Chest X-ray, AP view. Patient: 57 years old, sex M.
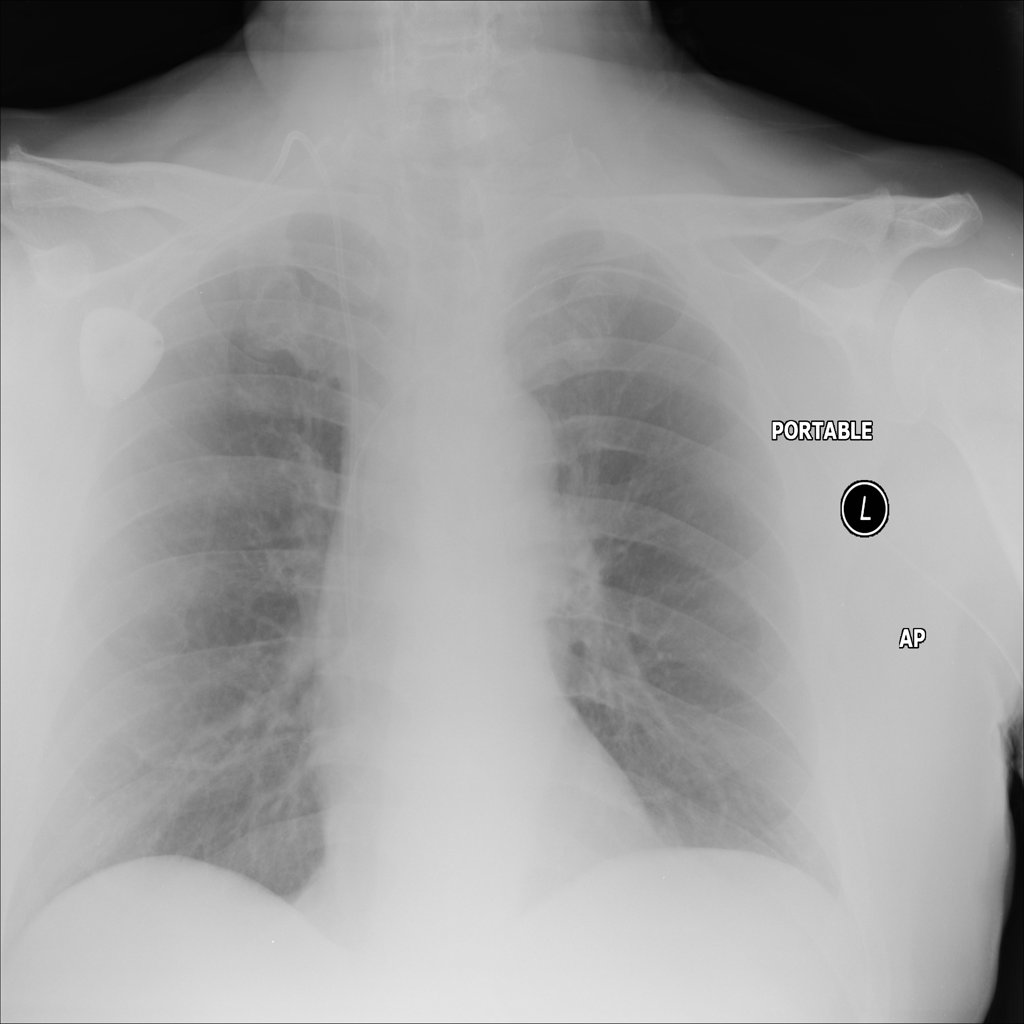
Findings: No Finding